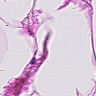
Metastatic tissue present: no